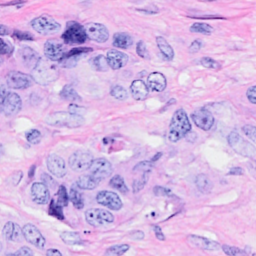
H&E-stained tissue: Breast